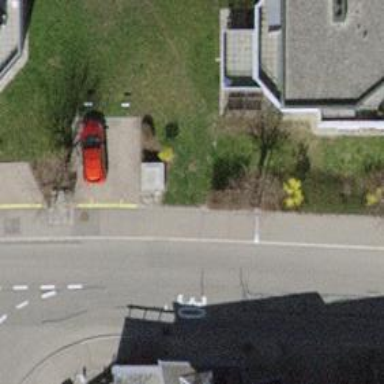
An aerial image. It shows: Sidewalk along the footway.